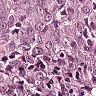
Metastatic tissue present: yes